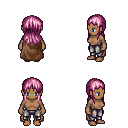
a pixel art fantasy rpg character, female body template, human, dark skin, brown cape, metal pants, pink unkempt hairstyle, four views (front, back, left, right), 2x2 character sprite sheet, small pixel art, hard edges, no anti-aliasing